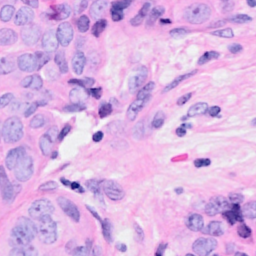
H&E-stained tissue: Breast